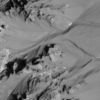
Label: not_dusty